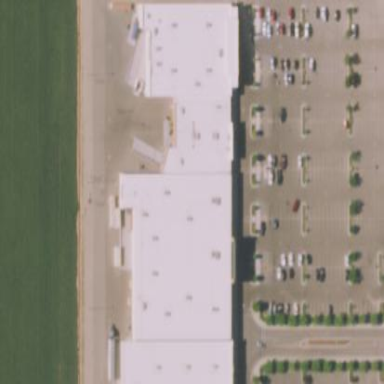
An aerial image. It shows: Building.